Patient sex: F
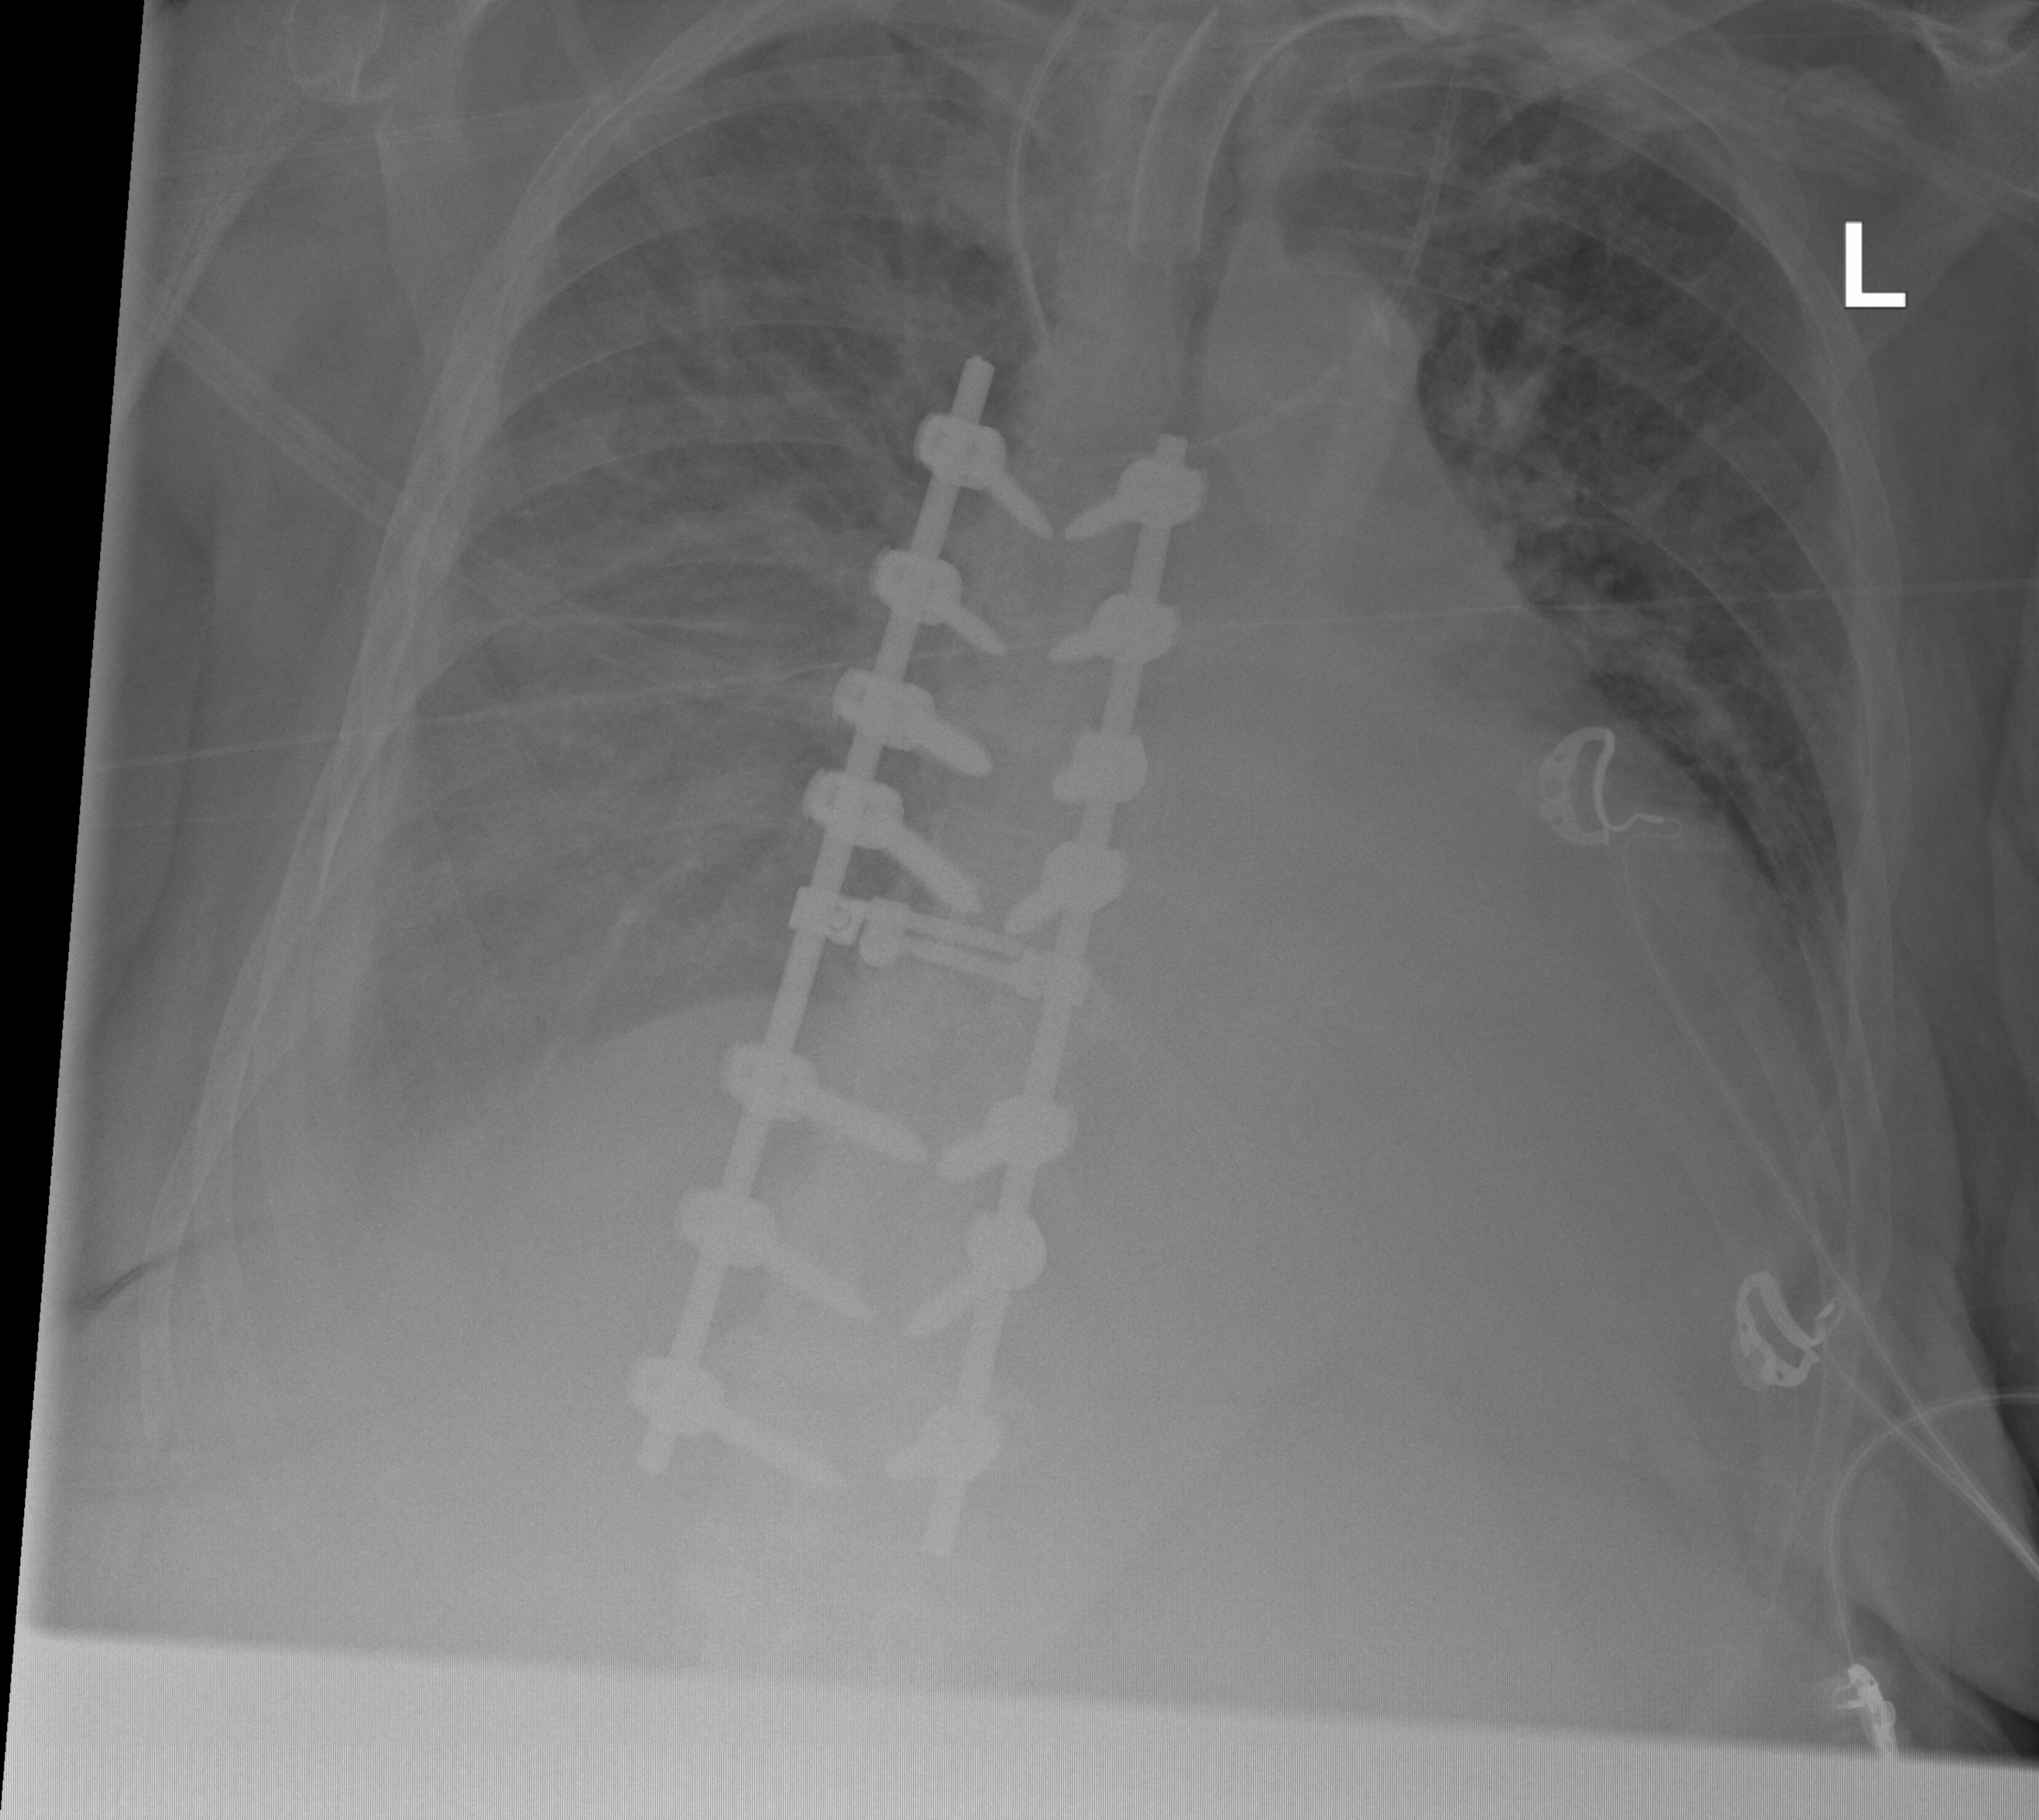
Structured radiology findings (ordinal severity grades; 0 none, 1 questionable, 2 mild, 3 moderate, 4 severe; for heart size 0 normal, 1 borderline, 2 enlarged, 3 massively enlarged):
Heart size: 2
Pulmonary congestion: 2
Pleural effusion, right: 3
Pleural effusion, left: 2
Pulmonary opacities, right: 0
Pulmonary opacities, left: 0
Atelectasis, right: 2
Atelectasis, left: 2